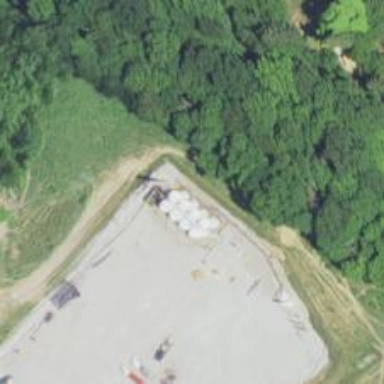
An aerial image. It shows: Storage tank that is man-made.